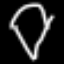
Label: diamond